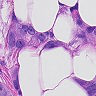
Metastatic tissue present: yes